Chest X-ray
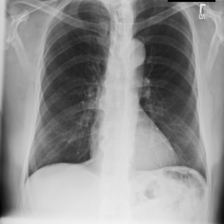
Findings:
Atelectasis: negative
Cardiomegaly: negative
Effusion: negative
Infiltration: negative
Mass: negative
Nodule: negative
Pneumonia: negative
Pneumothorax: negative
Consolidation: negative
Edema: negative
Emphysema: positive
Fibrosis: negative
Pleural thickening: negative
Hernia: negative